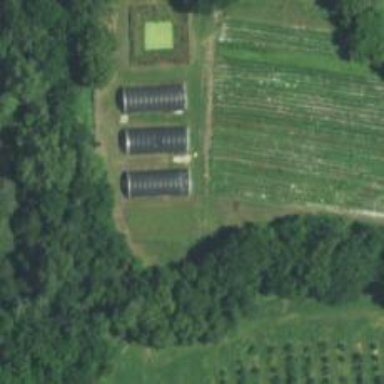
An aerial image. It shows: Agricultural building.